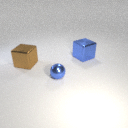
large blue metal cube behind large brown metal cube